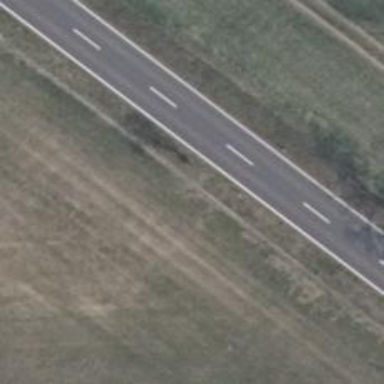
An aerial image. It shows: Secondary road with asphalt surface.